Current action and preconditions to check: trajectory_clear

Your task: For each precondition in the list above, predict whether it will hold at this action.

Consider the current scene as observed from the mobile robot's camera, and analyze the predicted future states of all dynamic agents (e.g., people, animals, vehicles, or any moving entities) within the NEXT SECOND.

IMPORTANT: Only answer "very likely" if you are absolutely certain—based on strong, clear evidence—that a dynamic agent will violate the precondition in the predicted future state. Do NOT answer "very likely" for unlikely, ambiguous, or low-probability risks.

Ask yourself for each precondition: Is there a high probability, with clear and convincing evidence, that the predicted future states of any dynamic agent will interfere with the predicted future state of the currently executing action within the NEXT SECOND, causing that precondition to fail?

Assess the risk level based on these predictions. Use "likely" or "very likely" if motions create a clear risk of interference.

Use "neutral" or "improbable" if agents are nearby but their predicted paths are clearly diverging or non-conflicting.

Failure Risk Categories: "very improbable", "improbable", "neutral", "likely", "very likely"

Answer Format: Output ONLY the probability_of_failure value from these categories: "very improbable", "improbable", "neutral", "likely", "very likely"

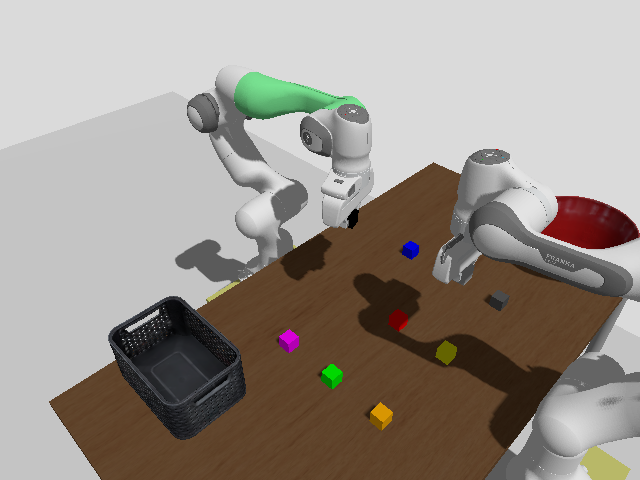

Answer: very improbable